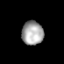
Tissue: prostate
Cell type: T cells
Senescence score: 0.3581
Nuclear area (px): 503
Mean DAPI intensity: 165.567